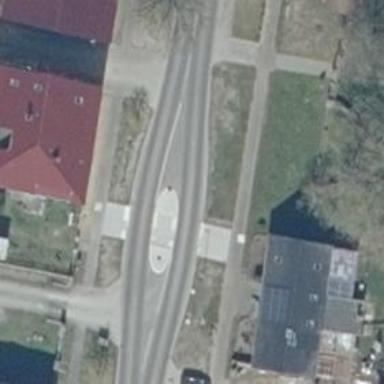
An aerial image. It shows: Traffic calming island.